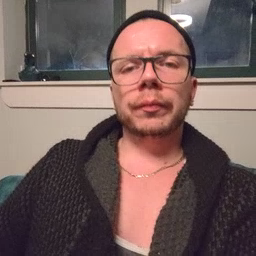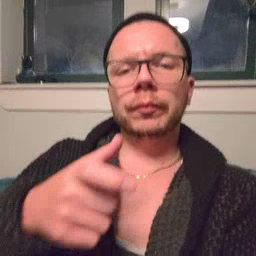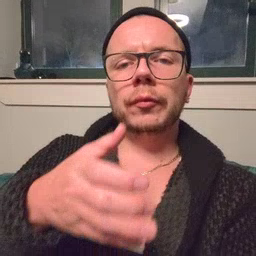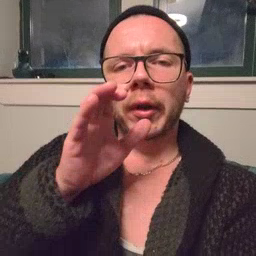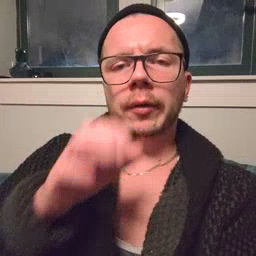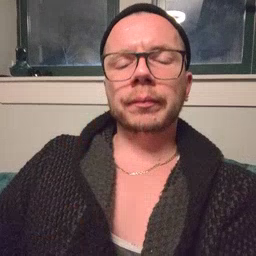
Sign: drink